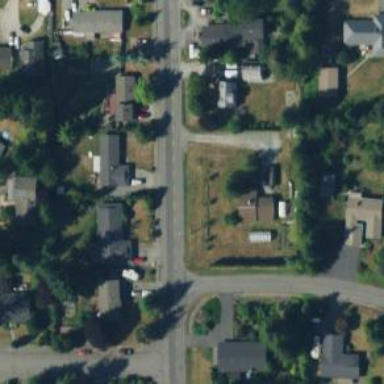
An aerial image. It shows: Residential road with asphalt surface and sidewalk on the left.